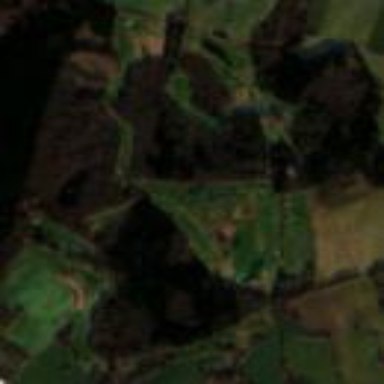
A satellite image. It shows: Golf course surrounded by greenery.